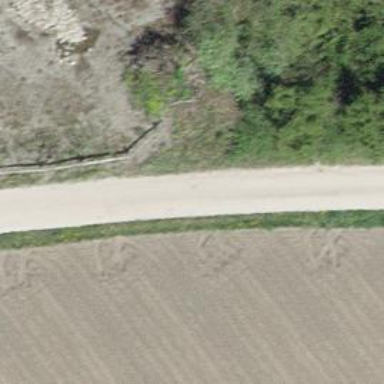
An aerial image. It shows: Agricultural track with gravel surface of grade 2. It is suitable for agricultural vehicles.